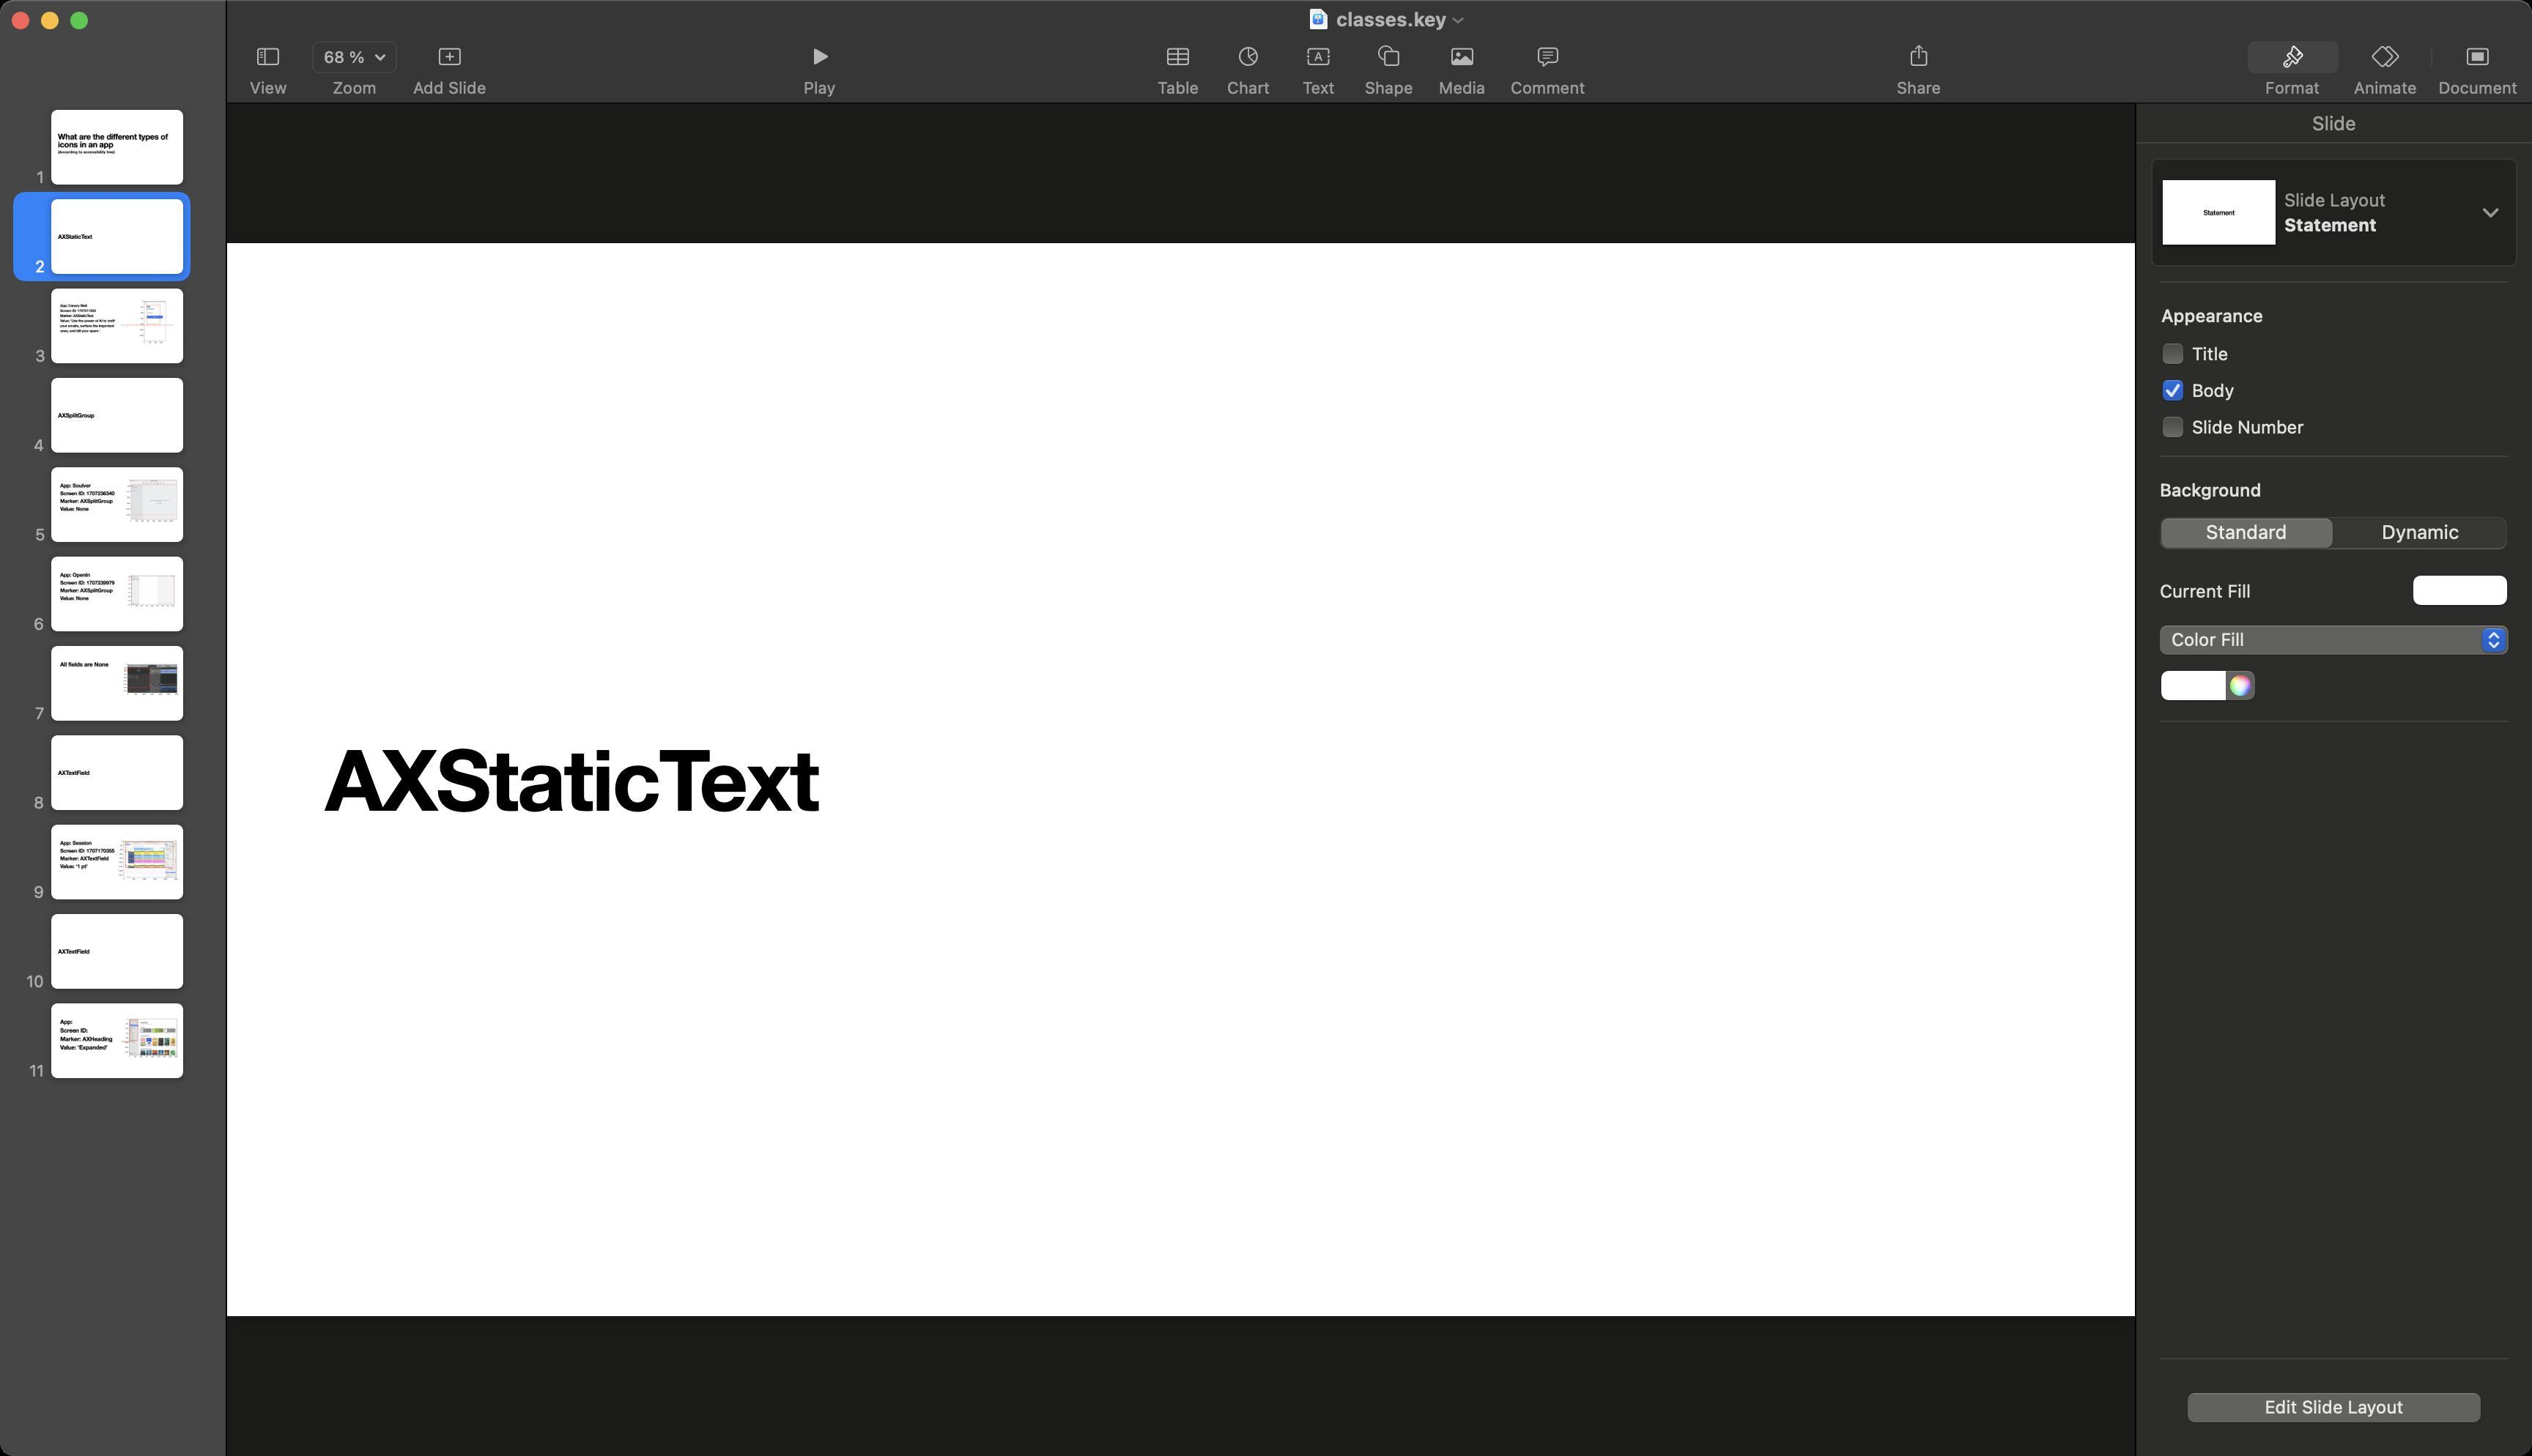
Accessibility tree:
{"name": "classes.key", "role": "AXWindow", "description": null, "role_description": "standard window", "value": null, "position": "0.00;38.00", "size": "1728;994", "children": [{"name": null, "role": "AXGroup", "description": null, "role_description": "group", "value": null, "position": "0.00;0.00", "size": "1728;994", "children": []}, {"name": null, "role": "AXRadioGroup", "description": null, "role_description": "radio group", "value": "{\n    \"name\": null,\n    \"role\": \"AXRadioButton\",\n    \"description\": \"Slide\",\n    \"role_description\": \"radio button\",\n    \"value\": 1,\n    \"position\": \"1458.00;70.00\",\n    \"size\": \"272;28\",\n    \"children\": []\n}", "position": "1458.00;70.00", "size": "270;28", "children": [{"name": null, "role": "AXRadioButton", "description": "Slide", "role_description": "radio button", "value": 1, "position": "1458.00;70.00", "size": "272;28", "children": []}]}, {"name": null, "role": "AXButton", "description": "Slide Layout, Statement", "role_description": "button", "value": null, "position": "1458.00;98.00", "size": "270;94", "children": []}, {"name": null, "role": "AXScrollArea", "description": null, "role_description": "scroll area", "value": null, "position": "1458.00;193.00", "size": "270;734", "children": [{"name": null, "role": "AXStaticText", "description": null, "role_description": "text", "value": "Appearance", "position": "1473.00;208.00", "size": "74;17", "children": []}, {"name": "Title", "role": "AXCheckBox", "description": null, "role_description": "checkbox", "value": 0, "position": "1474.00;232.50", "size": "234;18", "children": []}, {"name": "Body", "role": "AXCheckBox", "description": null, "role_description": "checkbox", "value": 1, "position": "1474.00;257.50", "size": "234;18", "children": []}, {"name": "Slide_Number", "role": "AXCheckBox", "description": null, "role_description": "checkbox", "value": 0, "position": "1474.00;282.50", "size": "234;18", "children": []}, {"name": null, "role": "AXStaticText", "description": null, "role_description": "text", "value": "Background", "position": "1472.00;327.00", "size": "74;17", "children": []}, {"name": null, "role": "AXRadioGroup", "description": null, "role_description": "radio group", "value": "{\n    \"name\": null,\n    \"role\": \"AXRadioButton\",\n    \"description\": \"Standard\",\n    \"role_description\": \"radio button\",\n    \"value\": 1,\n    \"position\": \"1472.00;352.00\",\n    \"size\": \"121;24\",\n    \"children\": []\n}", "position": "1472.00;352.00", "size": "242;24", "children": [{"name": null, "role": "AXRadioButton", "description": "Standard", "role_description": "radio button", "value": 1, "position": "1472.00;352.00", "size": "121;24", "children": []}, {"name": null, "role": "AXRadioButton", "description": "Dynamic", "role_description": "radio button", "value": 0, "position": "1593.00;352.00", "size": "120;24", "children": []}]}, {"name": "", "role": "AXButton", "description": null, "role_description": "button", "value": null, "position": "1646.00;392.00", "size": "66;23", "children": []}, {"name": null, "role": "AXStaticText", "description": null, "role_description": "text", "value": "Current Fill", "position": "1472.00;396.00", "size": "66;15", "children": []}, {"name": null, "role": "AXPopUpButton", "description": null, "role_description": "pop up button", "value": "Color Fill", "position": "1471.00;426.00", "size": "245;25", "children": []}, {"name": null, "role": "AXColorWell", "description": null, "role_description": "color well", "value": null, "position": "1474.00;457.00", "size": "66;23", "children": []}, {"name": null, "role": "AXScrollBar", "description": null, "role_description": "scroll bar", "value": 0.0, "position": "1712.00;193.00", "size": "16;734", "children": []}]}, {"name": "Edit_Slide_Layout", "role": "AXButton", "description": null, "role_description": "button", "value": null, "position": "1486.00;946.00", "size": "214;32", "children": []}, {"name": null, "role": "AXSplitGroup", "description": null, "role_description": "split group", "value": null, "position": "0.00;0.00", "size": "1457;994", "children": [{"name": null, "role": "AXScrollArea", "description": null, "role_description": "scroll area", "value": null, "position": "0.00;70.00", "size": "154;924", "children": [{"name": null, "role": "AXScrollBar", "description": null, "role_description": "scroll bar", "value": 1.0, "position": "139.00;70.00", "size": "15;924", "children": []}]}, {"name": null, "role": "AXSplitter", "description": null, "role_description": "splitter", "value": 154.0, "position": "154.00;70.00", "size": "1;924", "children": []}, {"name": null, "role": "AXScrollArea", "description": null, "role_description": "scroll area", "value": null, "position": "155.00;70.00", "size": "1302;924", "children": []}]}, {"name": null, "role": "AXToolbar", "description": null, "role_description": "toolbar", "value": null, "position": "0.00;28.00", "size": "1728;42", "children": [{"name": null, "role": "AXMenuButton", "description": "View", "role_description": "menu button", "value": null, "position": "157.00;28.00", "size": "52;42", "children": [{"name": null, "role": "AXRadioGroup", "description": null, "role_description": "radio group", "value": null, "position": "160.00;27.00", "size": "46;25", "children": [{"name": null, "role": "AXMenuButton", "description": "Toggle sidebar", "role_description": "menu button", "value": null, "position": "160.00;27.00", "size": "46;25", "children": []}]}, {"name": null, "role": "AXStaticText", "description": null, "role_description": "text", "value": "View", "position": "166.50;53.00", "size": "34;14", "children": []}]}, {"name": "Zoom", "role": "AXMenuButton", "description": null, "role_description": "menu button", "value": null, "position": "209.00;28.00", "size": "66;42", "children": [{"name": "68_%", "role": "AXMenuButton", "description": null, "role_description": "menu button", "value": null, "position": "212.00;27.00", "size": "60;25", "children": []}, {"name": null, "role": "AXStaticText", "description": null, "role_description": "text", "value": "Zoom", "position": "223.00;53.00", "size": "38;14", "children": []}]}, {"name": "Add_Slide", "role": "AXCheckBox", "description": "Add Slide", "role_description": "checkbox", "value": 0, "position": "275.00;28.00", "size": "64;42", "children": []}, {"name": "Play", "role": "AXButton", "description": "Play", "role_description": "button", "value": null, "position": "533.50;28.00", "size": "52;42", "children": []}, {"name": "Table", "role": "AXCheckBox", "description": "Table", "role_description": "checkbox", "value": 0, "position": "780.00;28.00", "size": "48;42", "children": []}, {"name": "Chart", "role": "AXCheckBox", "description": "Chart", "role_description": "checkbox", "value": 0, "position": "828.00;28.00", "size": "48;42", "children": []}, {"name": "Text", "role": "AXButton", "description": "Text", "role_description": "button", "value": null, "position": "876.00;28.00", "size": "48;42", "children": []}, {"name": "Shape", "role": "AXCheckBox", "description": "Shape", "role_description": "checkbox", "value": 0, "position": "924.00;28.00", "size": "48;42", "children": []}, {"name": null, "role": "AXMenuButton", "description": "Media", "role_description": "menu button", "value": null, "position": "972.00;28.00", "size": "52;42", "children": [{"name": null, "role": "AXRadioGroup", "description": null, "role_description": "radio group", "value": null, "position": "975.00;27.00", "size": "46;25", "children": [{"name": null, "role": "AXMenuButton", "description": "photo", "role_description": "menu button", "value": null, "position": "975.00;27.00", "size": "46;25", "children": []}]}, {"name": null, "role": "AXStaticText", "description": null, "role_description": "text", "value": "Media", "position": "978.00;53.00", "size": "40;14", "children": []}]}, {"name": "Comment", "role": "AXButton", "description": "Comment", "role_description": "button", "value": null, "position": "1024.00;28.00", "size": "65;42", "children": []}, {"name": "Share", "role": "AXButton", "description": "Share", "role_description": "button", "value": null, "position": "1283.50;28.00", "size": "52;42", "children": []}, {"name": null, "role": "AXGroup", "description": null, "role_description": "group", "value": "{\n    \"name\": null,\n    \"role\": \"AXRadioButton\",\n    \"description\": \"Format\",\n    \"role_description\": \"radio button\",\n    \"value\": 1,\n    \"position\": \"1533.00;27.00\",\n    \"size\": \"64;25\",\n    \"children\": []\n}", "position": "1530.00;28.00", "size": "196;42", "children": [{"name": null, "role": "AXRadioButton", "description": "Format", "role_description": "radio button", "value": 1, "position": "1533.00;28.00", "size": "64;42", "children": []}, {"name": null, "role": "AXRadioButton", "description": "Animate", "role_description": "radio button", "value": 0, "position": "1597.00;28.00", "size": "63;42", "children": []}, {"name": null, "role": "AXRadioButton", "description": "Document", "role_description": "radio button", "value": 0, "position": "1660.00;28.00", "size": "63;42", "children": []}]}]}, {"name": null, "role": "AXButton", "description": null, "role_description": "close button", "value": null, "position": "7.00;6.00", "size": "14;16", "children": []}, {"name": null, "role": "AXButton", "description": null, "role_description": "full screen button", "value": null, "position": "47.00;6.00", "size": "14;16", "children": [{"name": null, "role": "AXGroup", "description": null, "role_description": "group", "value": null, "position": "47.00;6.00", "size": "14;16", "children": [{"name": null, "role": "AXGroup", "description": null, "role_description": "group", "value": null, "position": "47.00;6.00", "size": "14;16", "children": []}]}]}, {"name": null, "role": "AXButton", "description": null, "role_description": "minimize button", "value": null, "position": "27.00;6.00", "size": "14;16", "children": []}, {"name": "", "role": "AXMenuButton", "description": "document actions", "role_description": "menu button", "value": null, "position": "990.00;5.00", "size": "10;16", "children": []}, {"name": "classes.key", "role": "AXImage", "description": null, "role_description": "image", "value": null, "position": "892.00;5.00", "size": "16;16", "children": []}, {"name": null, "role": "AXStaticText", "description": null, "role_description": "text", "value": "classes.key", "position": "910.00;5.00", "size": "80;16", "children": []}]}